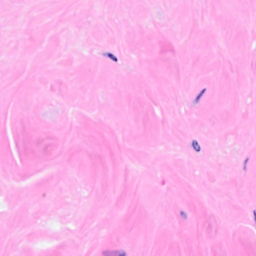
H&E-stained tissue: Breast